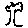
Label: tree